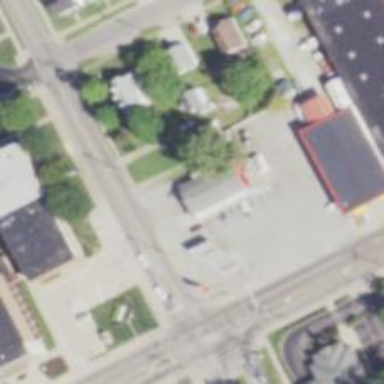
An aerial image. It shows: Convenience shop.